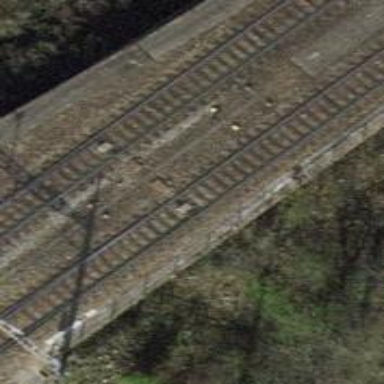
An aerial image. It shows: Railway bridge with electrified contact lines in yard area.